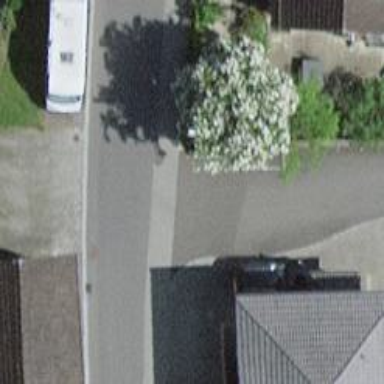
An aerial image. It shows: Residential road with asphalt surface and no sidewalk.